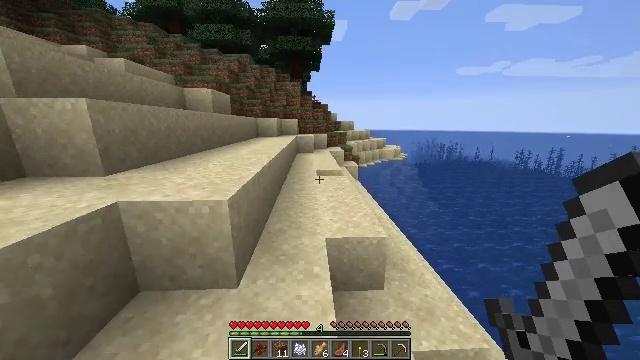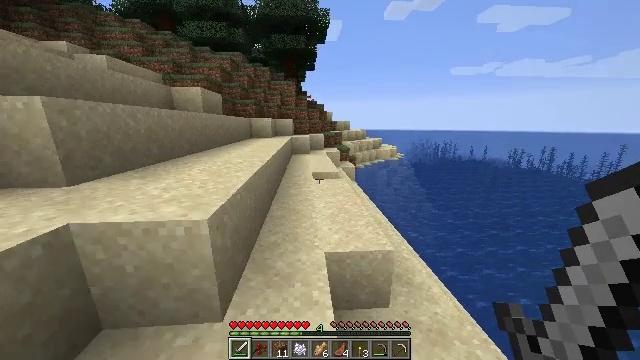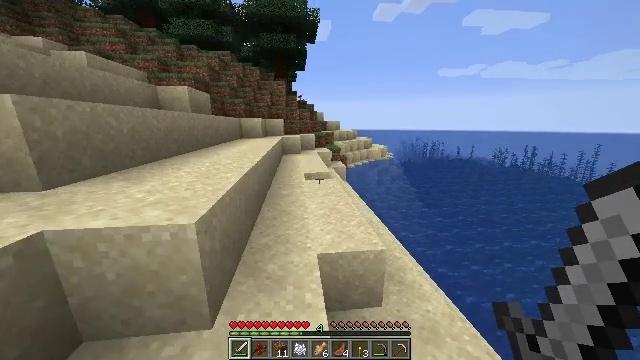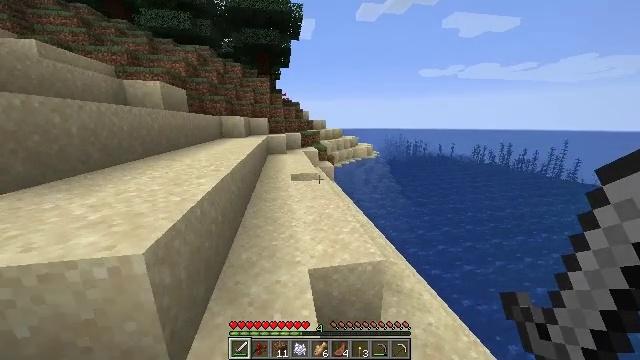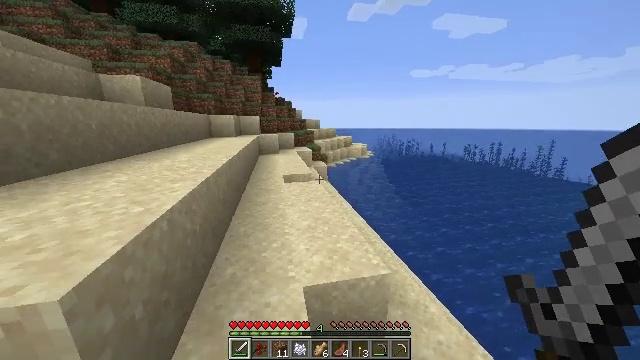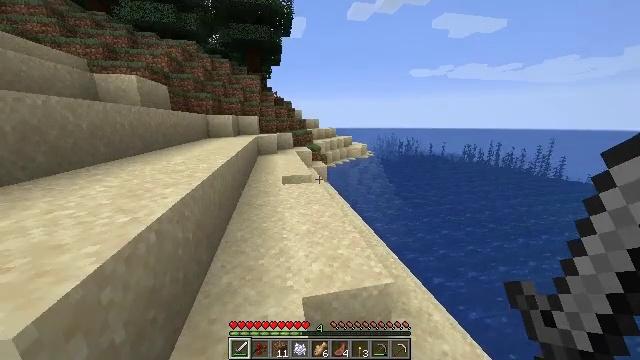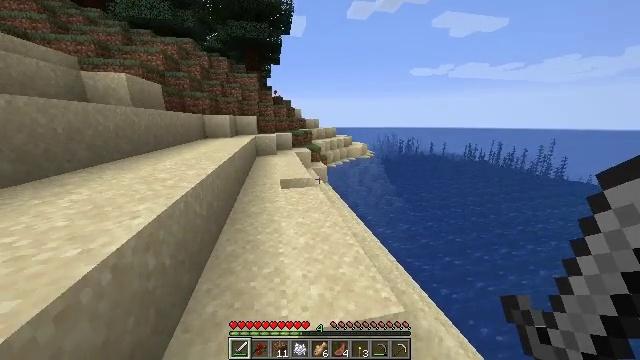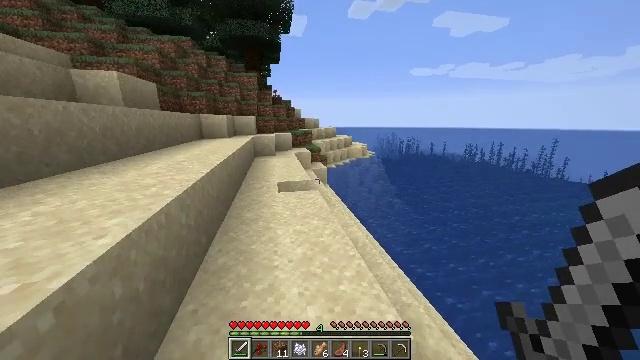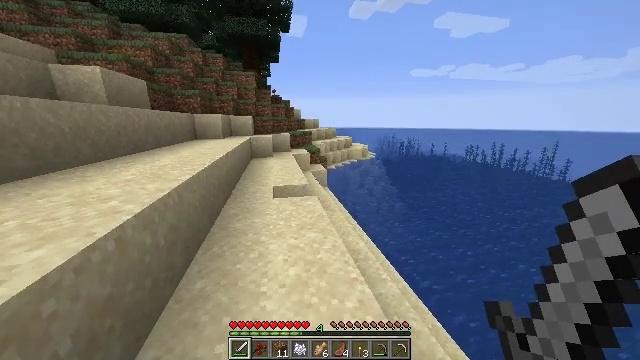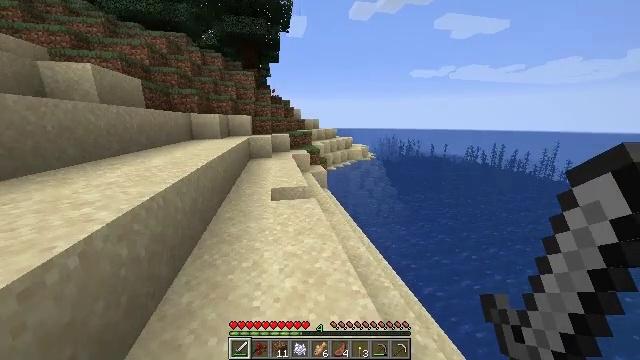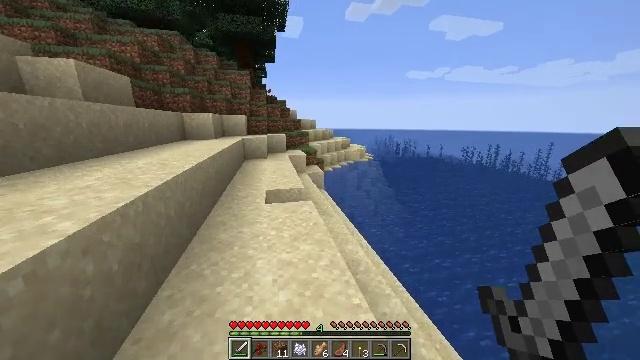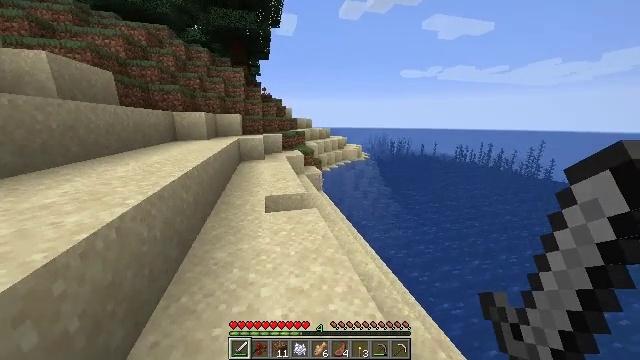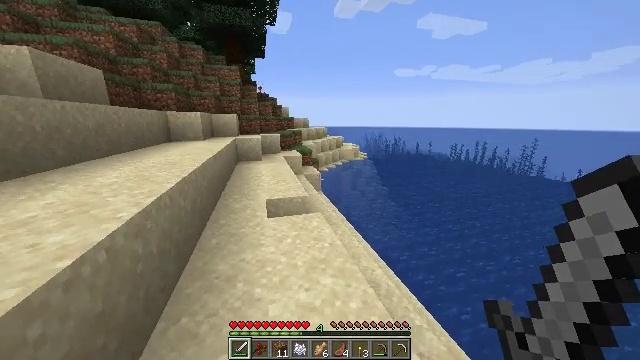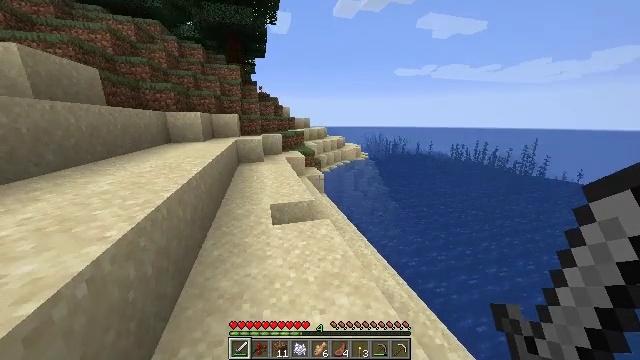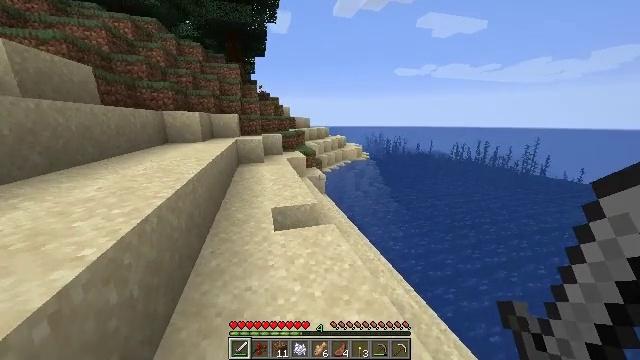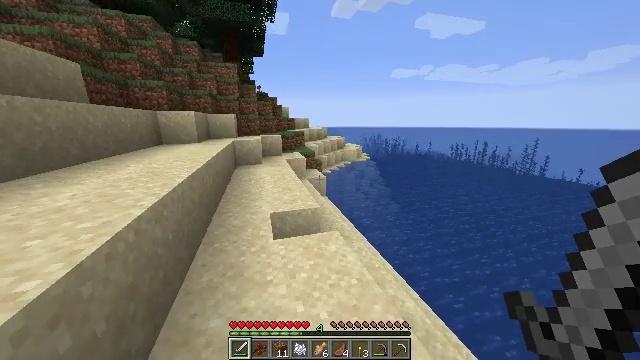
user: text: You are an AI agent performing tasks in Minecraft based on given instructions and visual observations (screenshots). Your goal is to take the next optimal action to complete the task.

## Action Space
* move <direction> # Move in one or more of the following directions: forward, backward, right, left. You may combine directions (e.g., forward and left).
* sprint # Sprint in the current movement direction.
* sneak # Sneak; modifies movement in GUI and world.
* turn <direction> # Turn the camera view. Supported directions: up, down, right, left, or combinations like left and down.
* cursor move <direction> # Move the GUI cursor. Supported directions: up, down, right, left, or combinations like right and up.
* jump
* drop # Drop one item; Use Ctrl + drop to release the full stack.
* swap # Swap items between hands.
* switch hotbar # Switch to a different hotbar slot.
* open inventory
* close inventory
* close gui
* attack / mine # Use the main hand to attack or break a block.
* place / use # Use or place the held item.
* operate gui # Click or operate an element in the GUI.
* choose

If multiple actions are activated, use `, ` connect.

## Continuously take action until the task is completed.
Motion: motion action
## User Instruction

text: Hunt a cod.
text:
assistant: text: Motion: move forward, turn right
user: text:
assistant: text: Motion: move forward, turn right
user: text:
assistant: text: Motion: move forward, turn right
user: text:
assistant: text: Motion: move forward, turn right
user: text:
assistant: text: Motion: move forward
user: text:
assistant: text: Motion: move forward
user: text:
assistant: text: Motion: move forward
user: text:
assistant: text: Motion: move forward
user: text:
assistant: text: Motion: move forward
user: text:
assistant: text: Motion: move forward and move left
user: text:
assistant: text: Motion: move forward and move left, turn right
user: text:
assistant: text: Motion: move forward and move left, turn right
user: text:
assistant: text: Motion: move forward
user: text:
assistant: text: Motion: move forward
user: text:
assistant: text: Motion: move forward
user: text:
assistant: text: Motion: move forward
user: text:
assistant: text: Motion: move forward and move left
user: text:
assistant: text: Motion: move forward and move left
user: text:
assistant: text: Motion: move forward and move left
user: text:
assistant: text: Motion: move forward and move left
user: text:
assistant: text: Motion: move forward and move left
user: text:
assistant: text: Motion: move forward
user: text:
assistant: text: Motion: move forward
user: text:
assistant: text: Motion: move forward
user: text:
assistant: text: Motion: move forward and move left
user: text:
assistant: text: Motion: move forward and move left
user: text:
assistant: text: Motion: move forward and move left
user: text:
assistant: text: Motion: move forward and move left, turn right
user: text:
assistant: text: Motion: move forward, turn right
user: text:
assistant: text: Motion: move forward, turn right